Question: I'm wondering if it is possible to remove some of the default headings from the WordPress visual editor to make it easier for my authors to choose the right headings.

Is it possible to remove for instance "Overskrift 4" and "Overskrift 5"("Heading 4" and "Heading 5") from the list on the image?
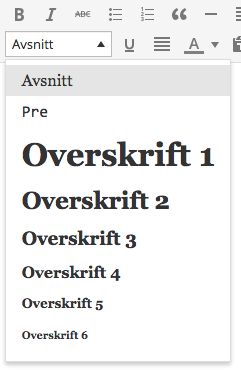
Answer: Here is the code you're looking for, add this to your functions.php file in WordPress. Make sure to edit it to what you want before you save your changes:
'''
function wpa_45815($arr){
$arr['block_formats'] = 'Heading 3=h3;Heading 4=h4'; //change these to what you want before adding this to WordPress
return $arr;
}
add_filter('tiny_mce_before_init', 'wpa_45815');
'''